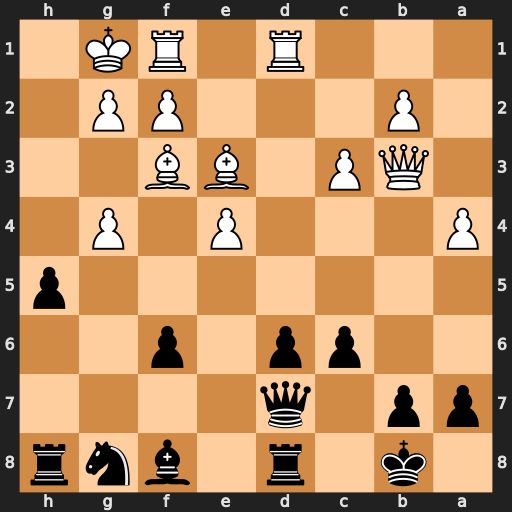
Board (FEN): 1k1r1bnr/pp1q4/2pp1p2/7p/P3P1P1/1QP1BB2/1P3PP1/3R1RK1
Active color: b
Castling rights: -
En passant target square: -
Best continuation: hxg4 Bxg4 Qxg4